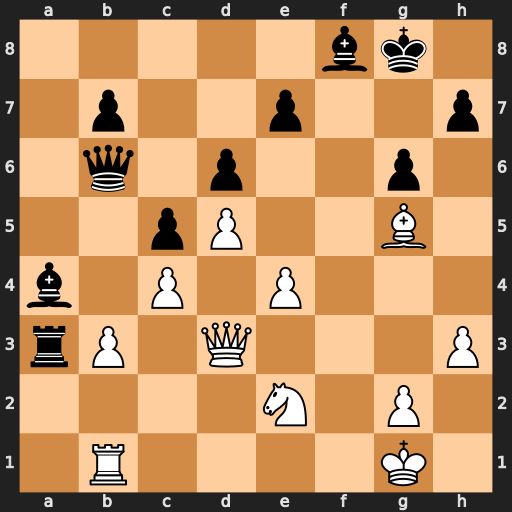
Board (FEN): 5bk1/1p2p2p/1q1p2p1/2pP2B1/b1P1P3/rP1Q3P/4N1P1/1R4K1
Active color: w
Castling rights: -
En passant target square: -
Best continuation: bxa4 Rxd3 Rxb6